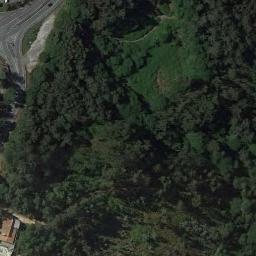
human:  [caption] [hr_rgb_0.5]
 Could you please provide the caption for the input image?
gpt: The forest with some dark green trees is surrounded by some roads and a house is next to the forest .

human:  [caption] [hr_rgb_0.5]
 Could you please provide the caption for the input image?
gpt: The forest is next to the road and a house .

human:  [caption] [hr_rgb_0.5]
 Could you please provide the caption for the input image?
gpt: Many green trees are in a forest beside the cross road .

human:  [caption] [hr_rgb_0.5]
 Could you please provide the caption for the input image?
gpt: This is a dense forest .

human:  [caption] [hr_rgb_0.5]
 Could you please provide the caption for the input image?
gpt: A green forest beside the highway .